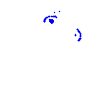
Particle: pion